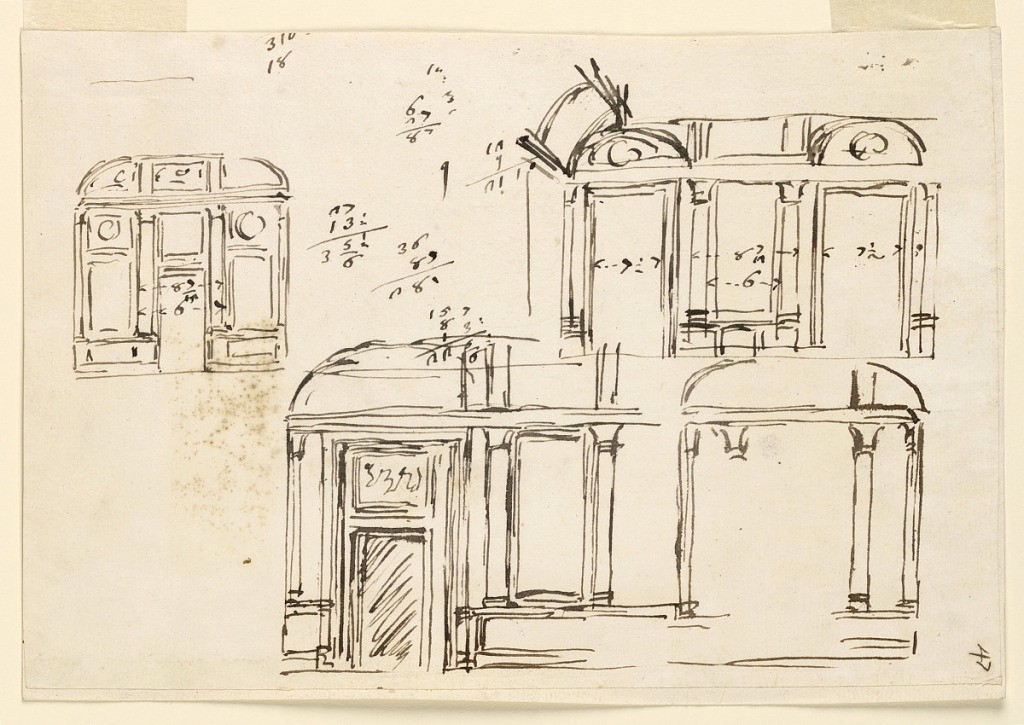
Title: Designs for Wall Elevations
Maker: Giuseppe Barberi, Italian, 1746–1809
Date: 1746–1809
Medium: Pen and brown ink on off-white laid paper, lined
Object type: Drawing
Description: Designs for Wall Elevations.